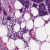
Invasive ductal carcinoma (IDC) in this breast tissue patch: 1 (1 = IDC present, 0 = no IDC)